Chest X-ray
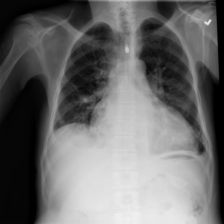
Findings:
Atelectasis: negative
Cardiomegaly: positive
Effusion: positive
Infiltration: positive
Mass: negative
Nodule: negative
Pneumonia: negative
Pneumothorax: negative
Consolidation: negative
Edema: negative
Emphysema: negative
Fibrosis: negative
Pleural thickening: negative
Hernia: negative